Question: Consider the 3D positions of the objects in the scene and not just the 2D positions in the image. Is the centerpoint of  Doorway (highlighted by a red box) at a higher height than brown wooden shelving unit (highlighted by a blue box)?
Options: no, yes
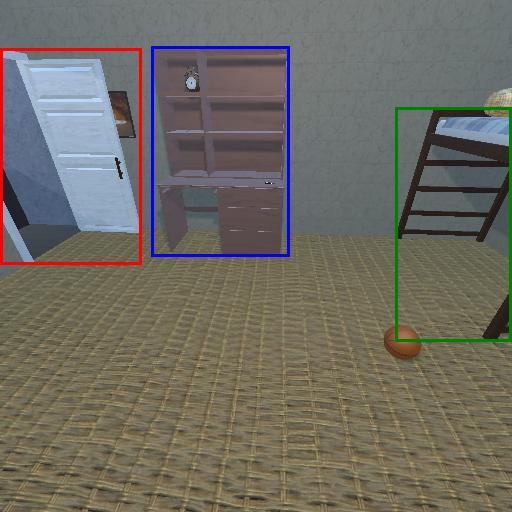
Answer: no